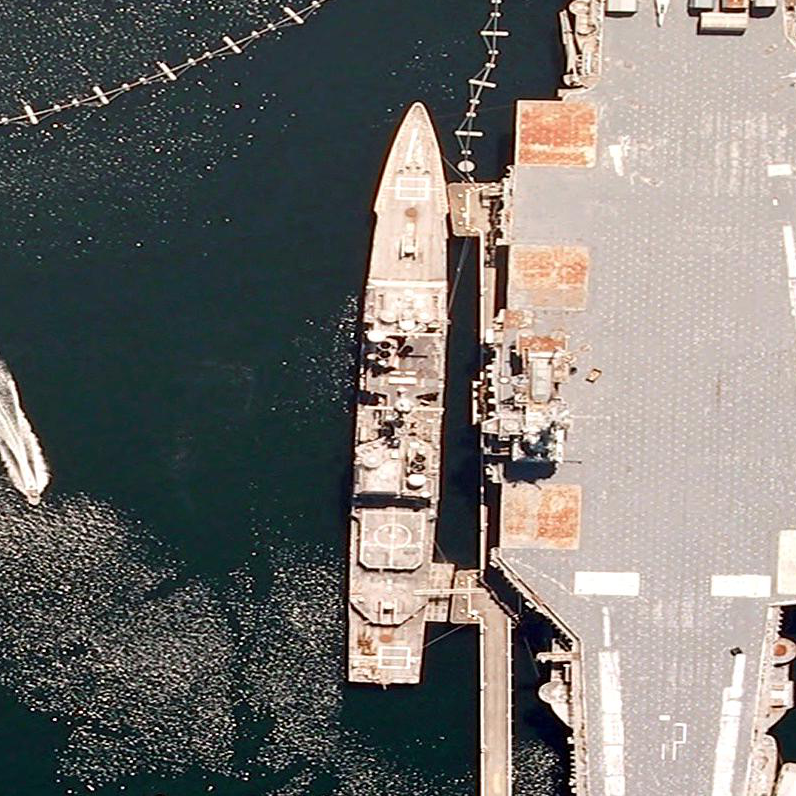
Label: cruiser